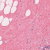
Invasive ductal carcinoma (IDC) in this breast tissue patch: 0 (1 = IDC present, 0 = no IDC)